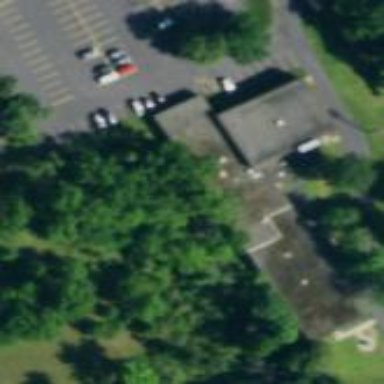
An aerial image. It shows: School building.